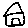
Label: house